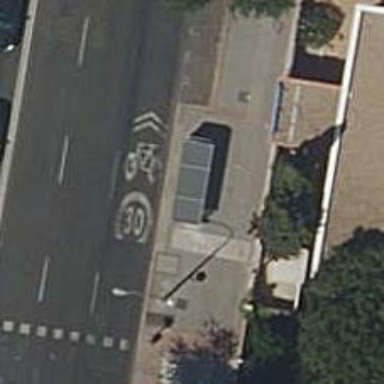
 serving as platform for public transportation."